Field crop: maize
Growth stage: 1
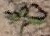
Species: atriplex